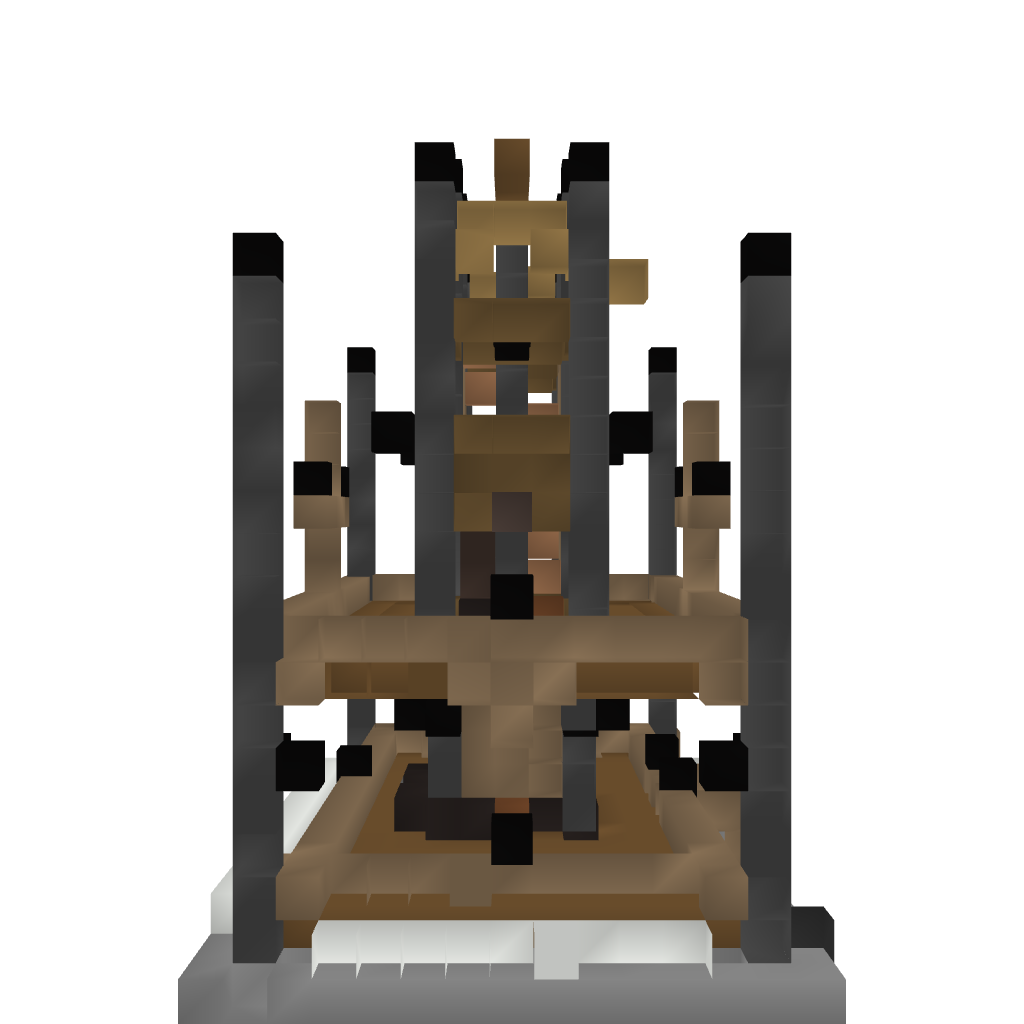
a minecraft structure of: Spiral Stair Wooden House